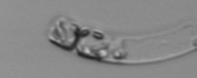
Label: Guinardia_striata